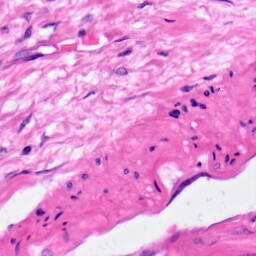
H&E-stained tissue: Pancreatic